Aerial crown-view tile of a tropical tree (Barro Colorado Island, Panama), acquired 20250414:
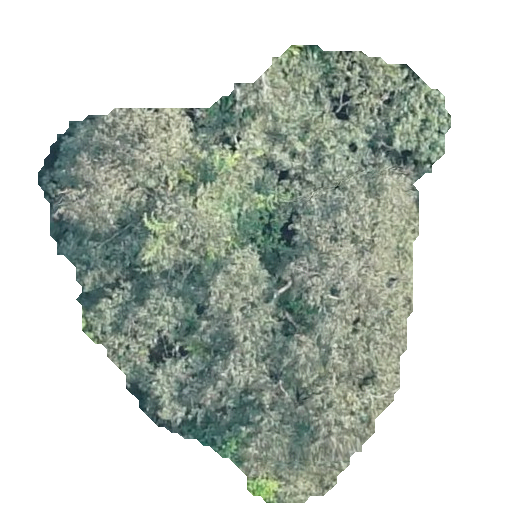
Species: Luehea seemannii
GBIF accepted scientific name: Luehea seemannii
Crown area: 183.064 m²